Interaction volume radius: 10 \u00c5
Interaction volume height: 25 \u00c5
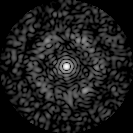
Disorder parameter: 0.773